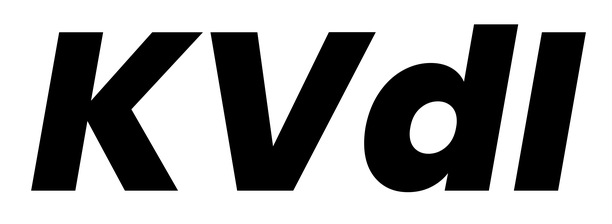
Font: Poppins-ExtraBoldItalic